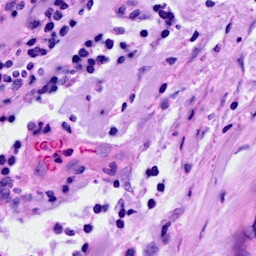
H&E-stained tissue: Breast